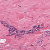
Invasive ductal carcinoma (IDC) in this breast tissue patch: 0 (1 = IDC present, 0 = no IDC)